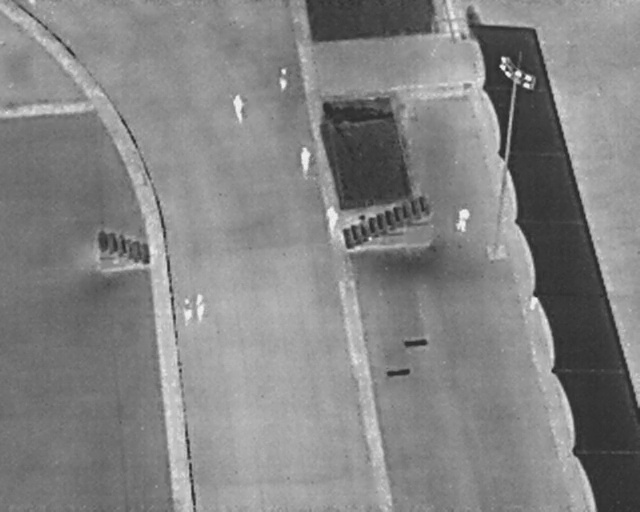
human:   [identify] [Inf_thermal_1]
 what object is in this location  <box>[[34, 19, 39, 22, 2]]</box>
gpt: <ref>1 large person at the top</ref>

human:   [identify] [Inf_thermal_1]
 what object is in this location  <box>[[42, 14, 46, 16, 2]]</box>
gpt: <ref>1 medium person at the top</ref>

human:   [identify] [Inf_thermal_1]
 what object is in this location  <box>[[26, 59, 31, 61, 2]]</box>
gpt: <ref>1 large person at the left</ref>

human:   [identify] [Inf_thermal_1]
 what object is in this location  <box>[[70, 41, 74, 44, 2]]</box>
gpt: <ref>1 large person at the right</ref>